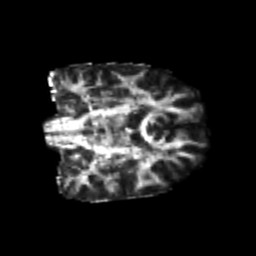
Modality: FA
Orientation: coronal
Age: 23
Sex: female
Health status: healthy
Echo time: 0.074 s